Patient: sex F, age 68
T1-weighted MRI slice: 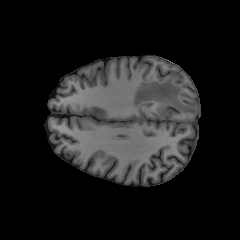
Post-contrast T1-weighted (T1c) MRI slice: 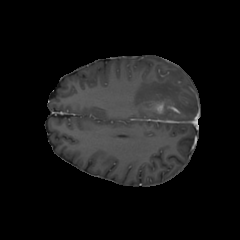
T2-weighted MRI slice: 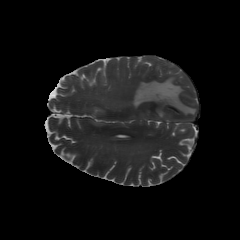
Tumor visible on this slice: yes
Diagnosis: Glioblastoma, IDH-wildtype
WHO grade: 4